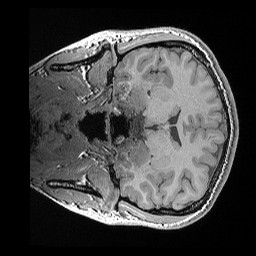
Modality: T1w
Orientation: coronal
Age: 22
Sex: female
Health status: healthy
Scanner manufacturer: siemens
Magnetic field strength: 3 T
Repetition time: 0.02 s
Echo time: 0.00492 s